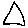
Label: triangle